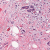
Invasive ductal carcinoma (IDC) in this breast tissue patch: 1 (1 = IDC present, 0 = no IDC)